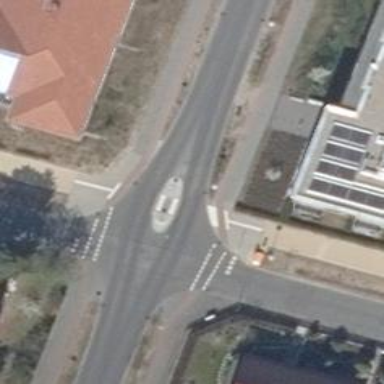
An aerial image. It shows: Traffic calming island.